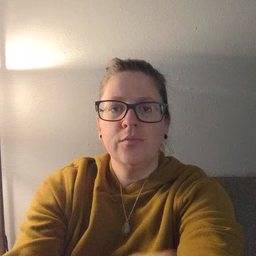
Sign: car